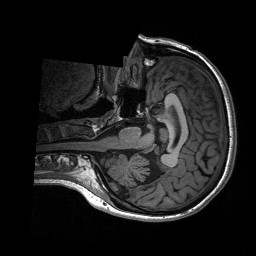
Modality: T1w
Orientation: axial
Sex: female
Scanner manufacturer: siemens
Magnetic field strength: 3 T
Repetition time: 2.3 s
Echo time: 0.00197 s